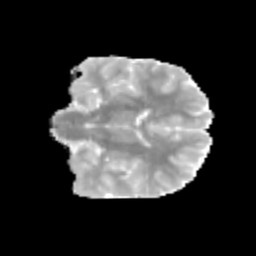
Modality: MD
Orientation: coronal
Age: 12
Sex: male
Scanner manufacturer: siemens
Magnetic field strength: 3 T
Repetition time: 3.8 s
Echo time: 0.07 s